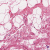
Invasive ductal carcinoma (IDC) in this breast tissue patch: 0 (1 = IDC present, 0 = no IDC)